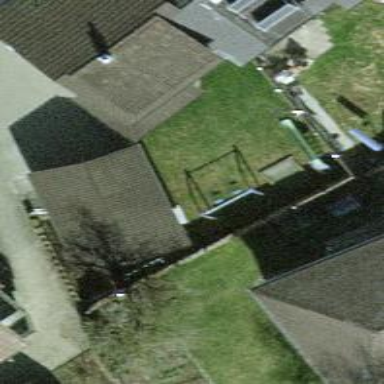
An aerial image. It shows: Garage.